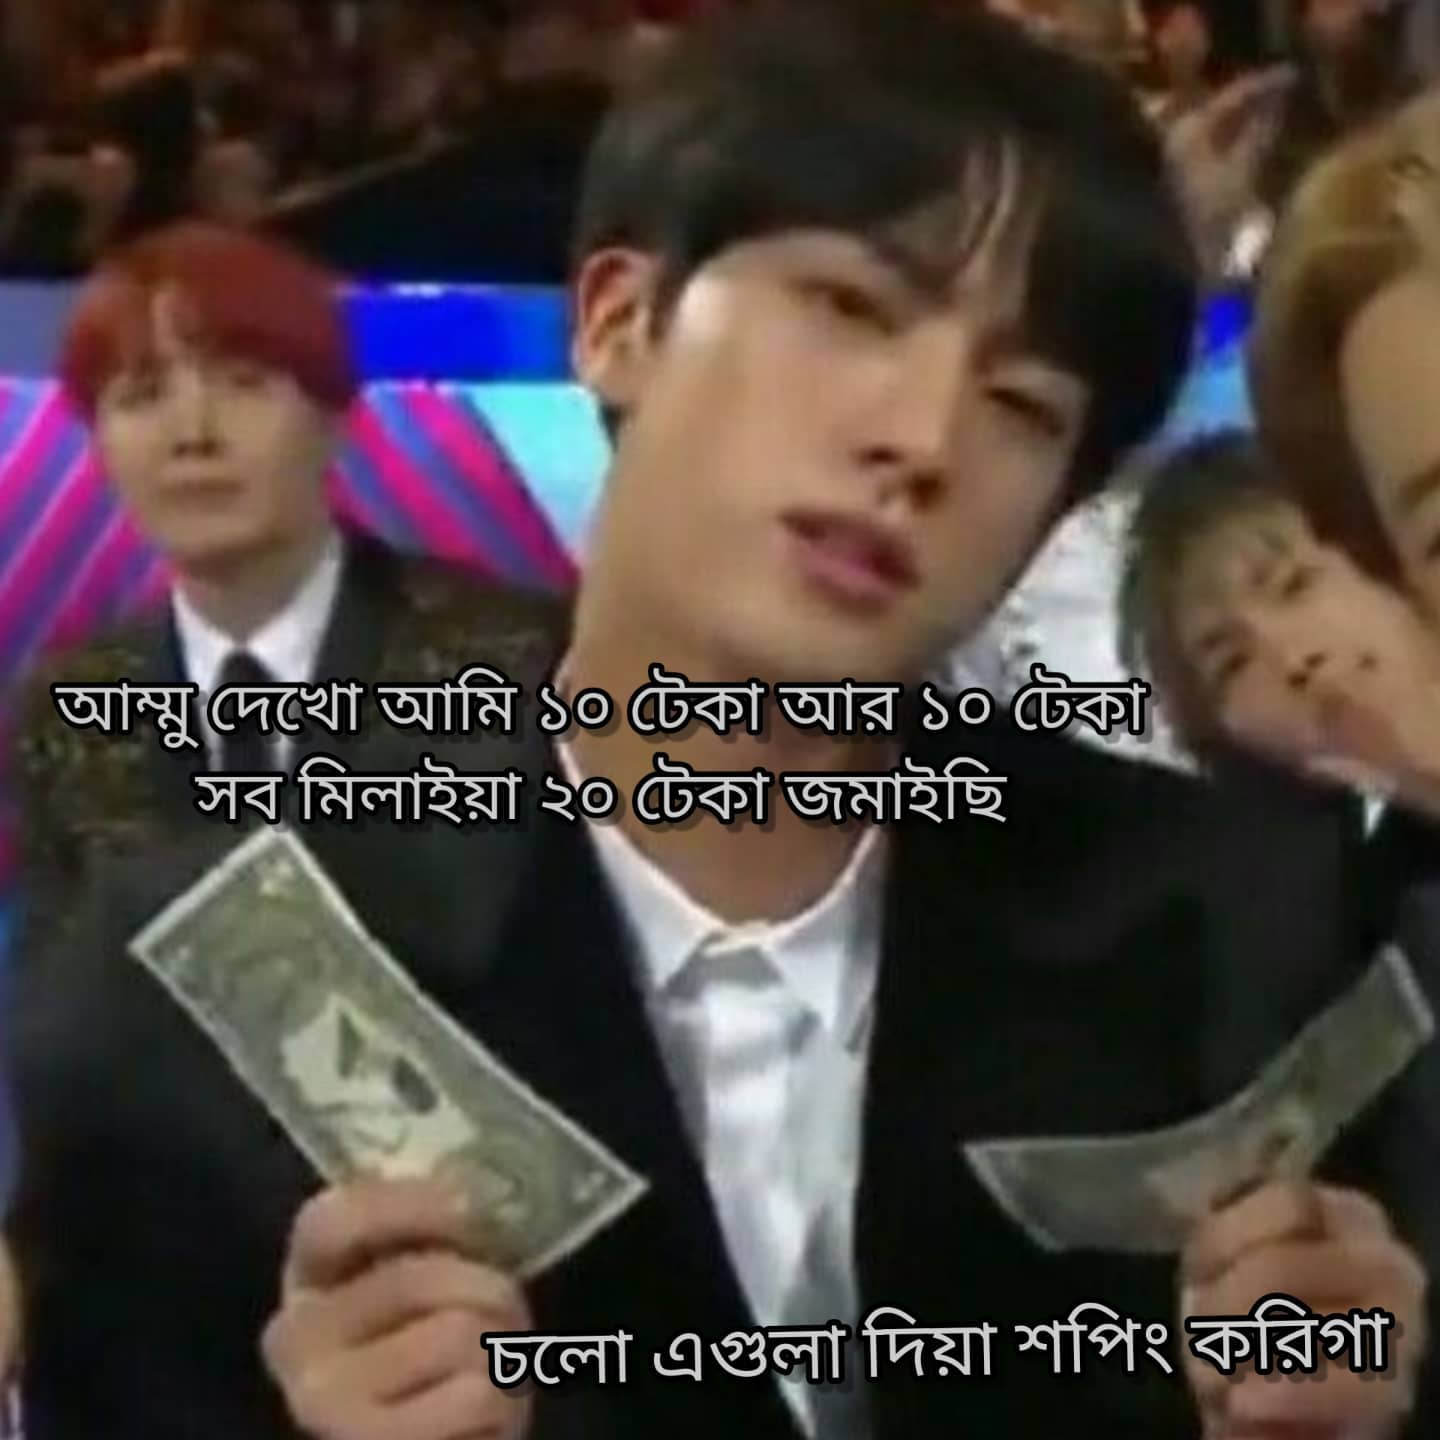
Text: আম্মু দেখো আমি ১০ টেকা আর ১০ টেকা সব মিলাইয়া ২০ টেকা জমাইছি চলো এগুলা দিয়া শপিং করিগা
Label: Non Hate